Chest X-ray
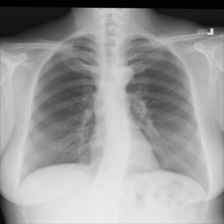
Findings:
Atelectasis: negative
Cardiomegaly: negative
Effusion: negative
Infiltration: negative
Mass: negative
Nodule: negative
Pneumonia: negative
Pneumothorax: negative
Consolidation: negative
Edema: negative
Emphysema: negative
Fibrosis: negative
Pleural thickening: negative
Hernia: negative